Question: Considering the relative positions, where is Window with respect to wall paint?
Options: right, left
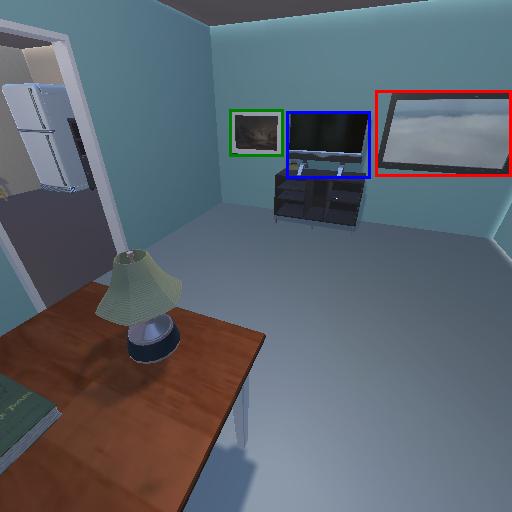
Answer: right